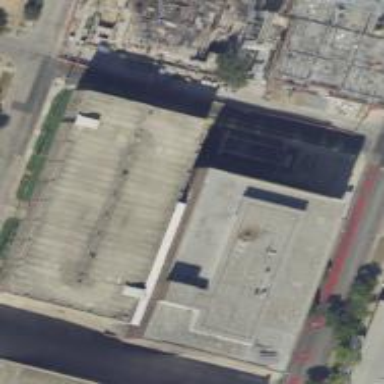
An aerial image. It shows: Multi-storey garage building used for parking.